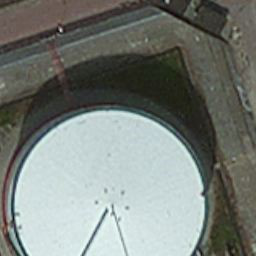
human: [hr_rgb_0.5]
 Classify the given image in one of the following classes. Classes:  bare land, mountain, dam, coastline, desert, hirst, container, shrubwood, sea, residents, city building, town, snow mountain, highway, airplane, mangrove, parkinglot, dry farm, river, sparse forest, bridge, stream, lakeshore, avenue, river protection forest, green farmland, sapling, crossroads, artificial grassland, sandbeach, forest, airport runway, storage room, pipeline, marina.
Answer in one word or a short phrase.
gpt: storage room